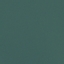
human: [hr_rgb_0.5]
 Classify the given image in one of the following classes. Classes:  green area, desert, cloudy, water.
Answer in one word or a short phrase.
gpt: water